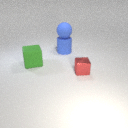
large green rubber cube to the left of small red metal cube